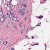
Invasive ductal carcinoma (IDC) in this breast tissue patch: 1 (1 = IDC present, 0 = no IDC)